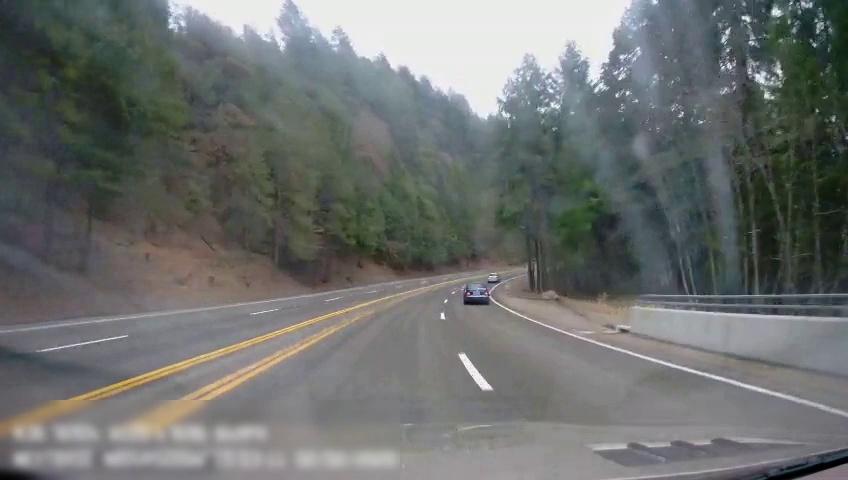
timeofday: Day
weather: Cloudy
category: Drivable Space
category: Vehicles | Car
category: Vehicles | Car
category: Lanes | Alternate Lane
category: Lanes | Alternate Lane
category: Lanes | Alternate Lane
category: Lanes | Current Lane
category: Lanes | Current Lane
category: Lanes | Alternate Lane